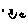
Label: smiley face